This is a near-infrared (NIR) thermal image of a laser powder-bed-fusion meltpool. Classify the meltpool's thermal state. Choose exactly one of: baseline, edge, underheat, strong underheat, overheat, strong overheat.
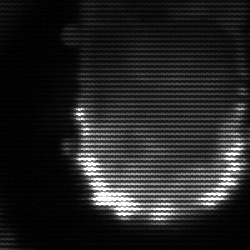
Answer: baseline